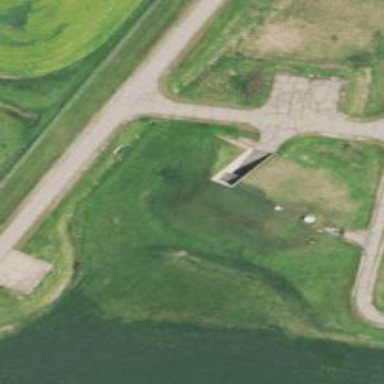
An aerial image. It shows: Military bunker.